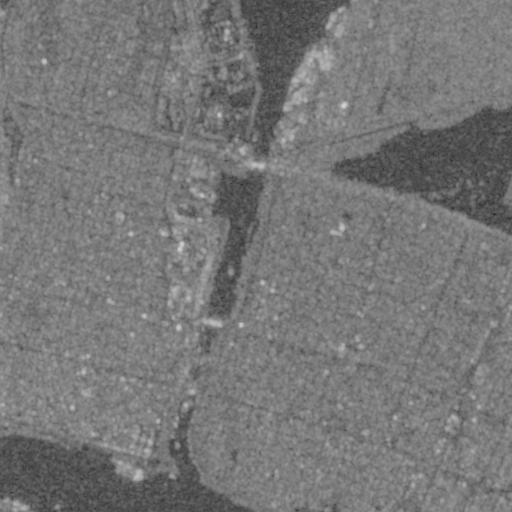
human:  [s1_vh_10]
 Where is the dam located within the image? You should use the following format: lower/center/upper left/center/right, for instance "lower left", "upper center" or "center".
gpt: The dam is located in the lower left of the image.
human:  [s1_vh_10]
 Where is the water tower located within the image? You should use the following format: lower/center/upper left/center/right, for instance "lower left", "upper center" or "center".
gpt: The water tower is located in the lower right of the image.
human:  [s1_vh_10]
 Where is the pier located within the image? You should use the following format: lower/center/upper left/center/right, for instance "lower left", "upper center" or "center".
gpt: The pier is located in the lower left of the image.
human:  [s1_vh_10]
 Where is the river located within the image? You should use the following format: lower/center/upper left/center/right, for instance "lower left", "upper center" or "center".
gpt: The river is located in the lower left of the image.
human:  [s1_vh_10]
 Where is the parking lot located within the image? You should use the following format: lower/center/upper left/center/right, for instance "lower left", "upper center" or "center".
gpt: There is no parking lot in the image.

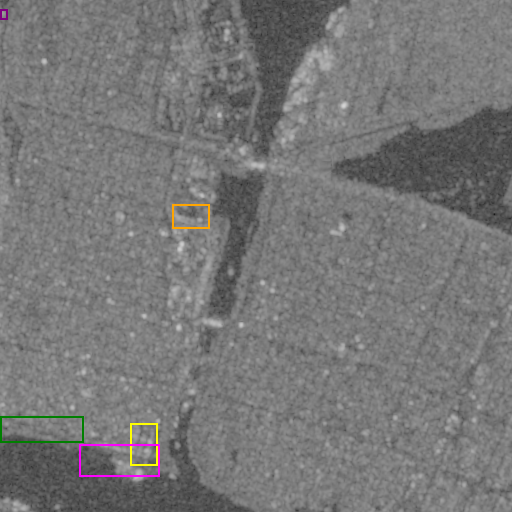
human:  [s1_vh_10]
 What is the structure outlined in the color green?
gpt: The structure outlined in green is a park.
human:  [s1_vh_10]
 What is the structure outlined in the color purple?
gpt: The structure outlined in purple is a power substation.
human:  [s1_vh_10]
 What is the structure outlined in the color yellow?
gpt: The structure outlined in yellow is a building.
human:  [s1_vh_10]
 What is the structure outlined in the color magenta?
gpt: The structure outlined in magenta is a pier.
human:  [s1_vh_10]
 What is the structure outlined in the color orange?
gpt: The structure outlined in orange is a building.
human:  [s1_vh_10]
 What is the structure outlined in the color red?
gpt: There is no red outline.